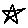
Label: star